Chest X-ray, AP view. Patient: 57 years old, sex M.
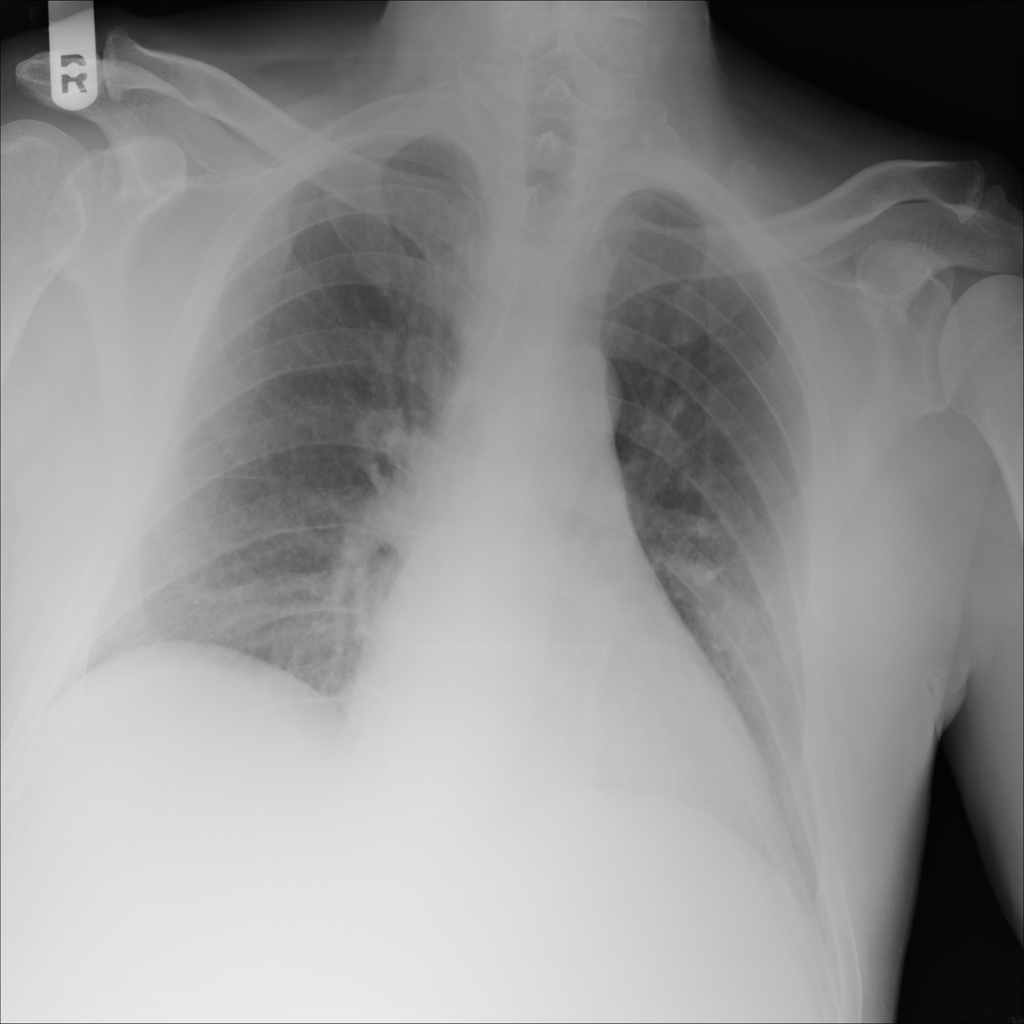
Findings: No Finding